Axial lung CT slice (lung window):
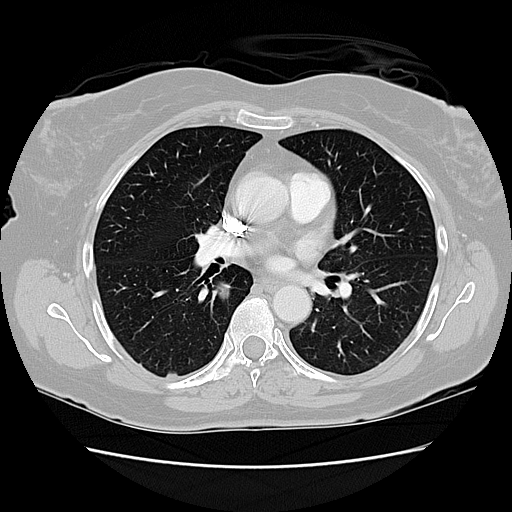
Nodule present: yes
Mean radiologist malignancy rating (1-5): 4.25